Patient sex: M
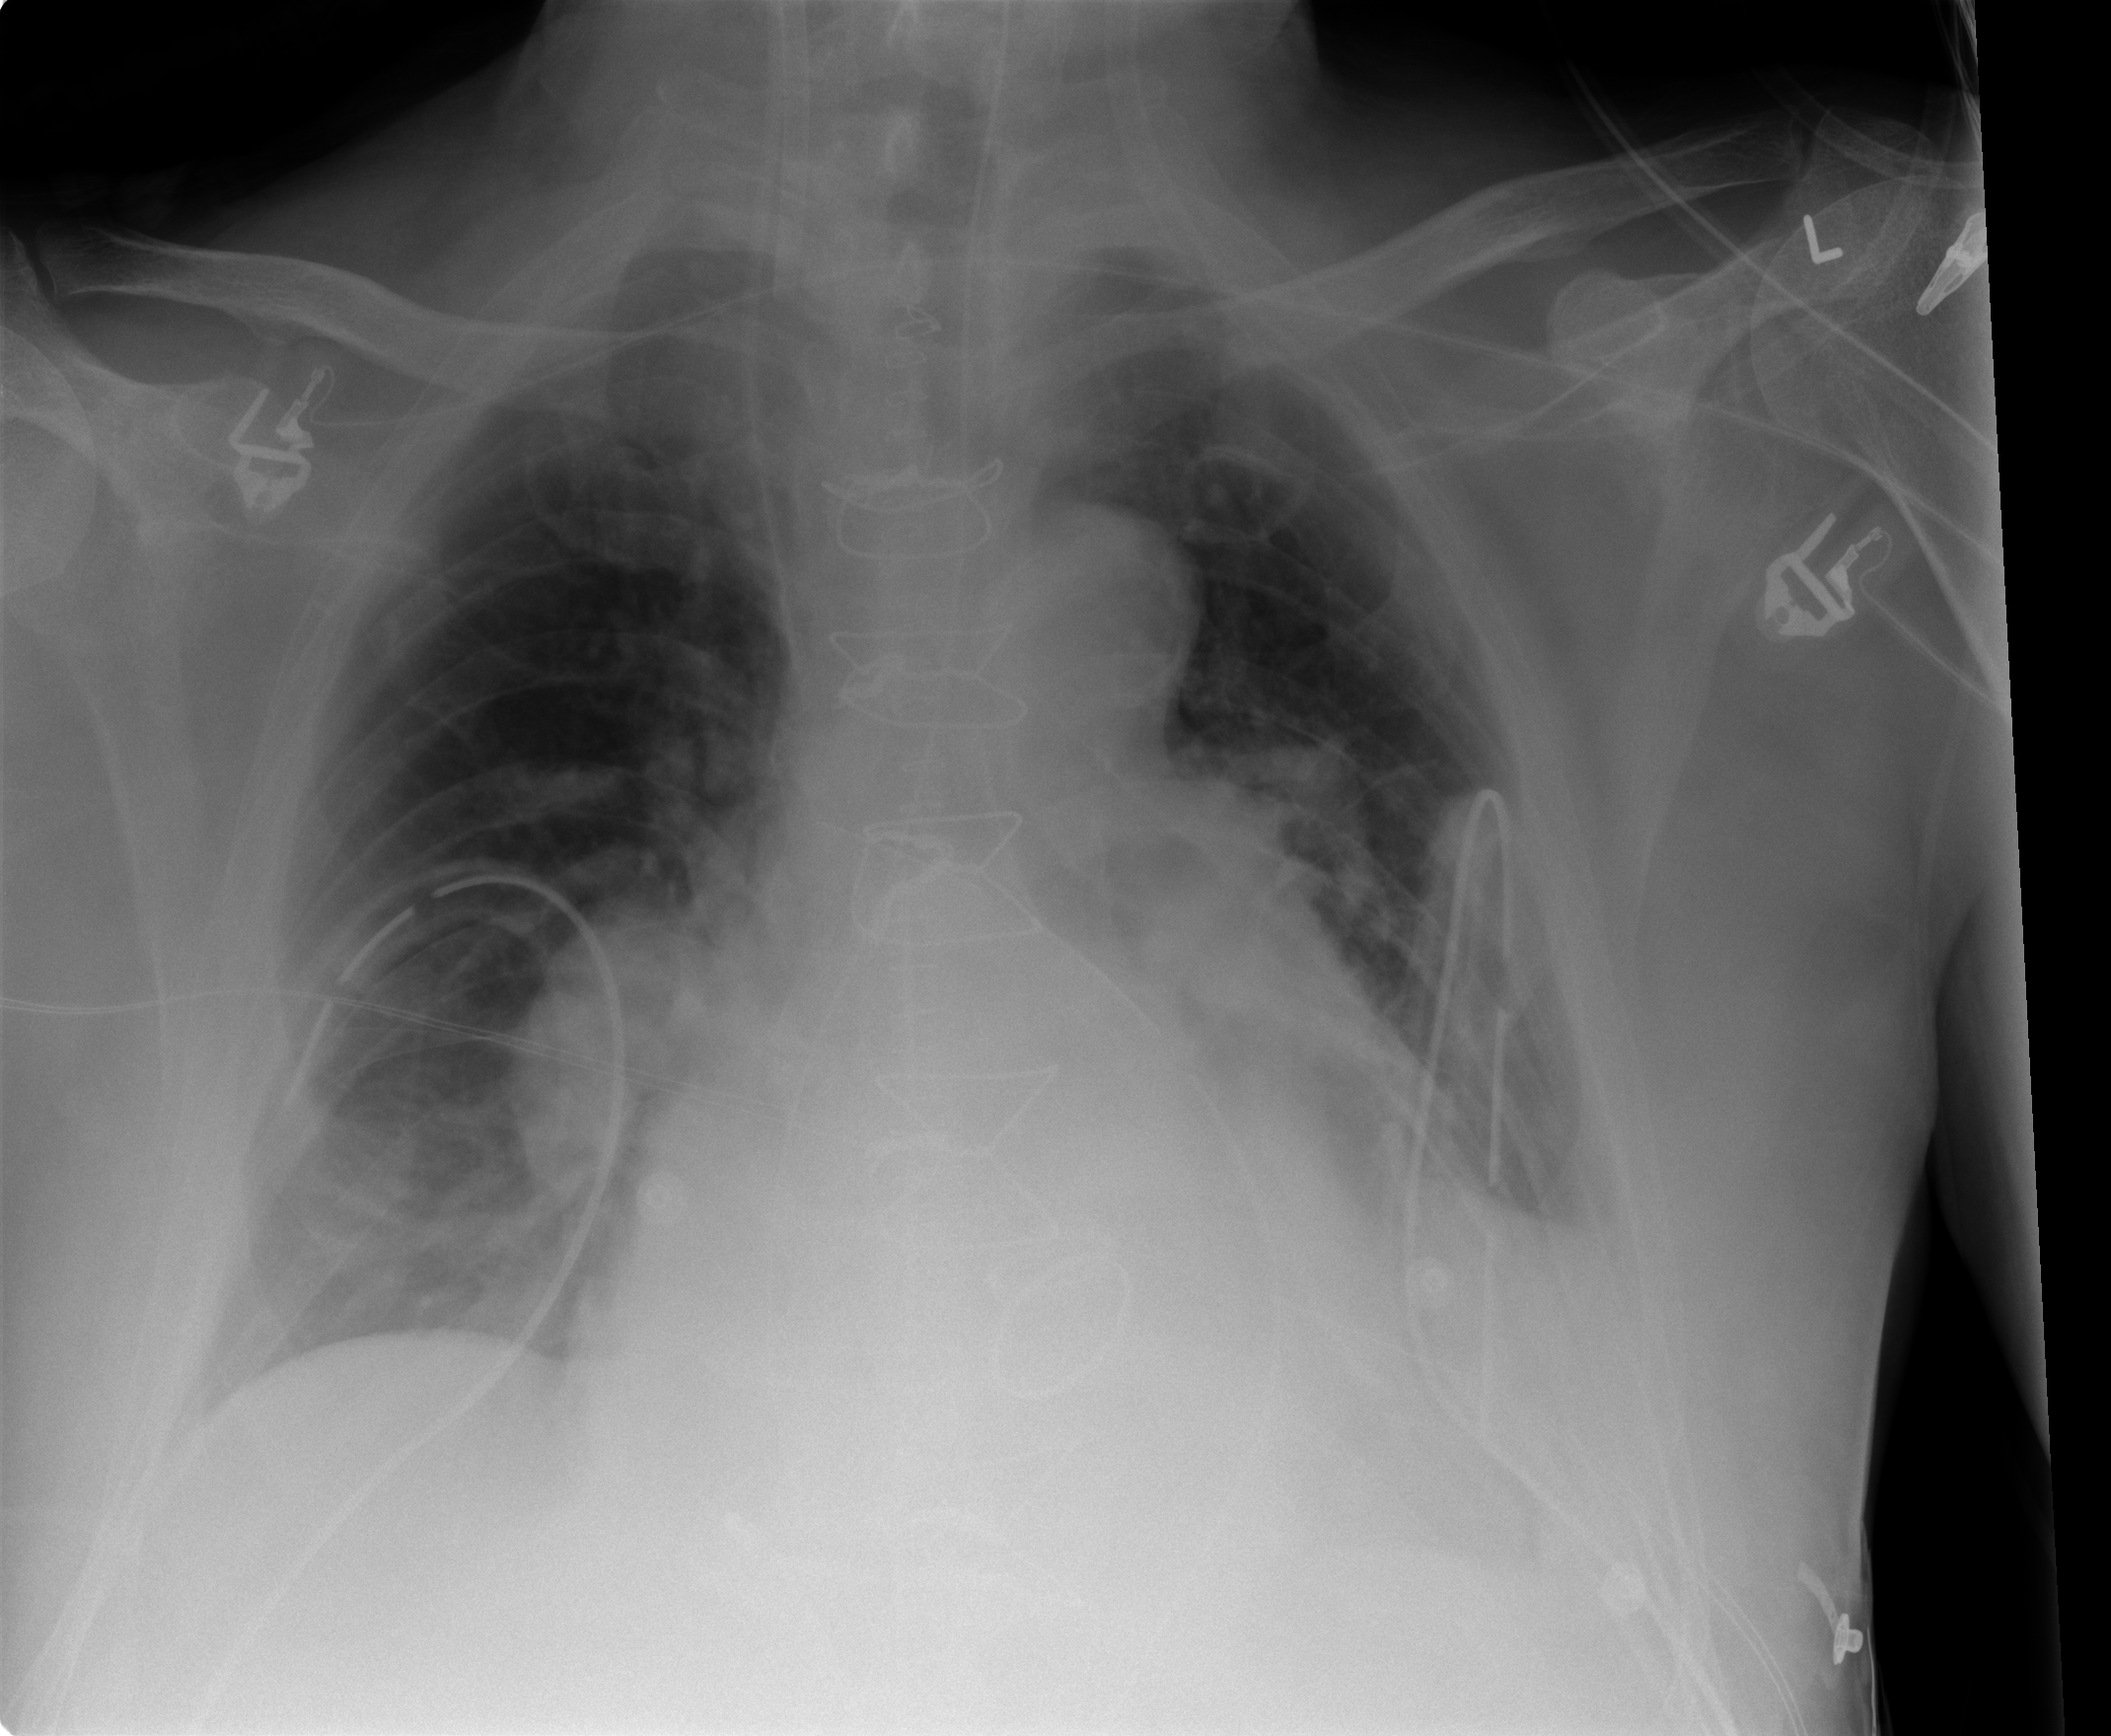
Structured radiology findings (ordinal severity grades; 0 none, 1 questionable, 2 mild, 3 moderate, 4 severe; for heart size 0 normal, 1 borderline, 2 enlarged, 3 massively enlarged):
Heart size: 2
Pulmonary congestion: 3
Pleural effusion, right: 0
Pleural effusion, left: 2
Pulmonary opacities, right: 0
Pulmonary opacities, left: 0
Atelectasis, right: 2
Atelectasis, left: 2